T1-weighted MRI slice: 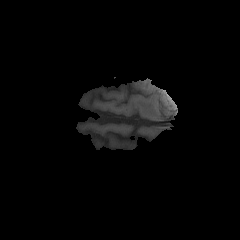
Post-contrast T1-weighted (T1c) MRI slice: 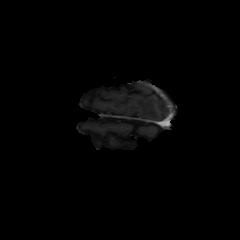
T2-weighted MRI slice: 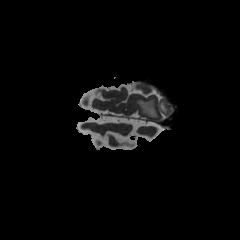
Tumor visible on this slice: yes